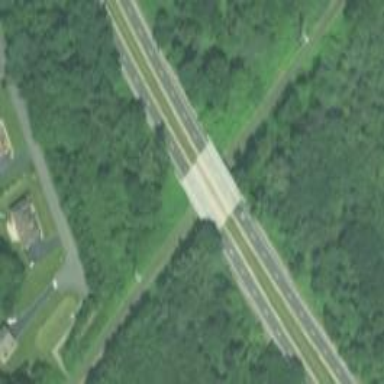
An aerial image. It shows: Bridge over motorway.